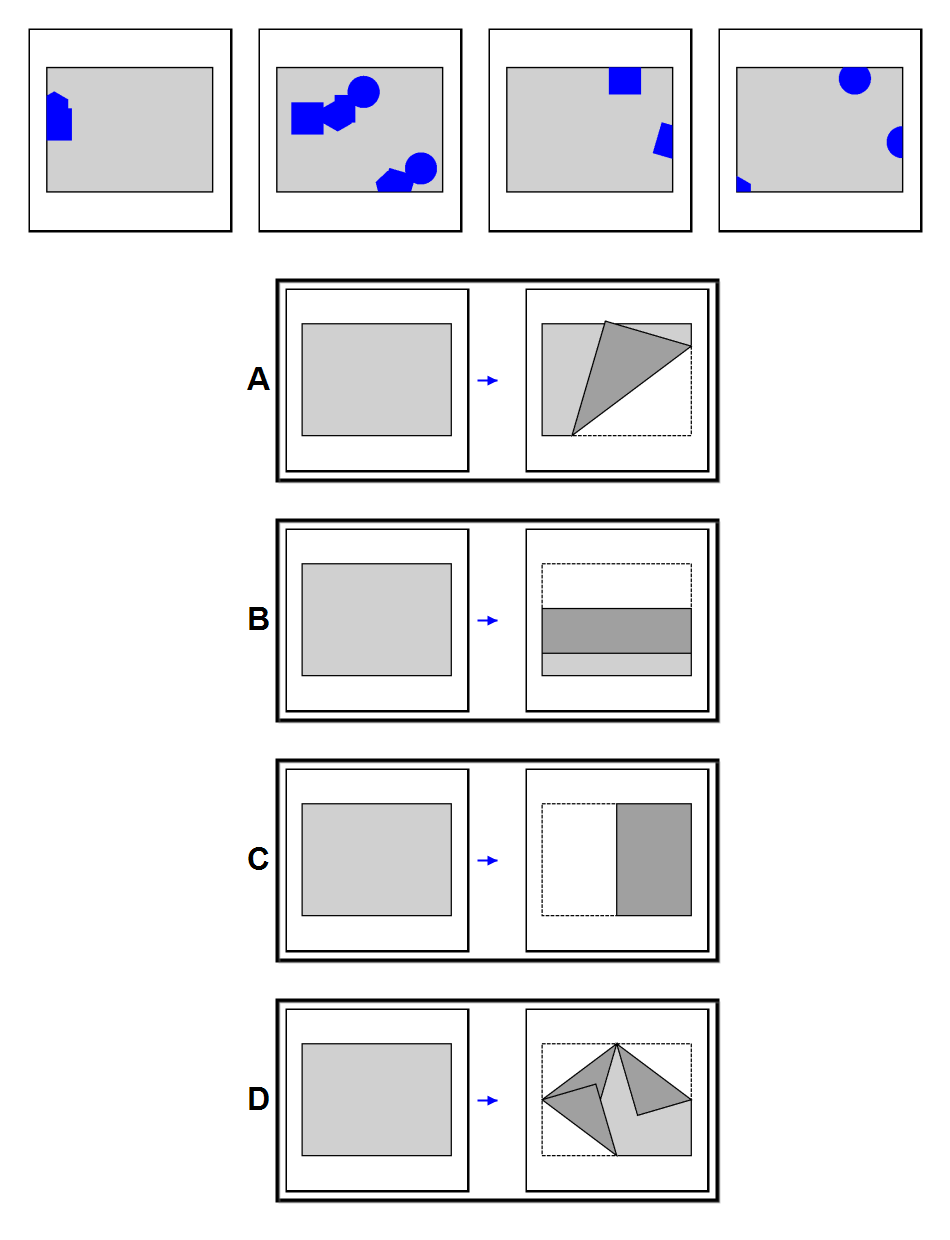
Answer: A